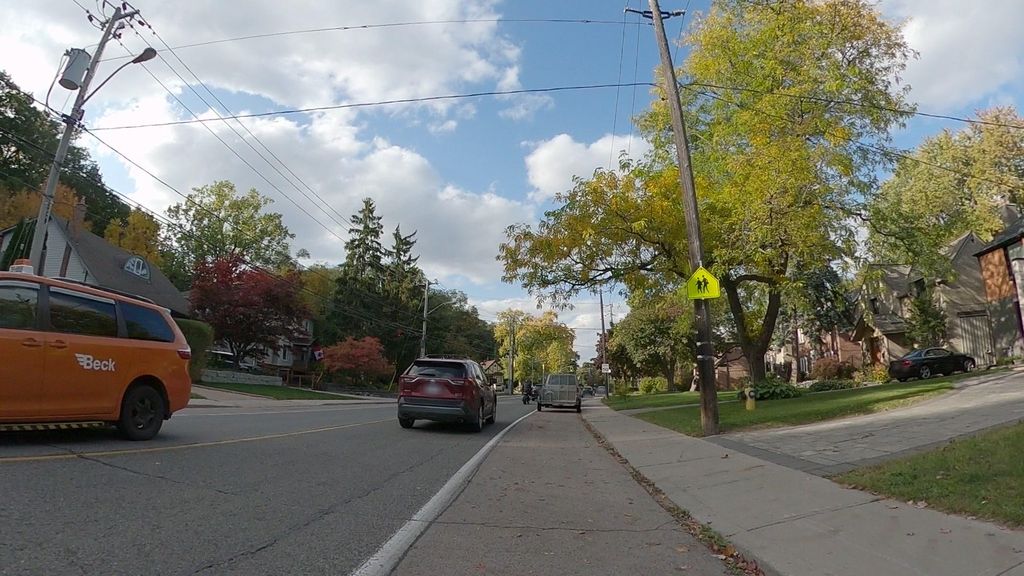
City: toronto